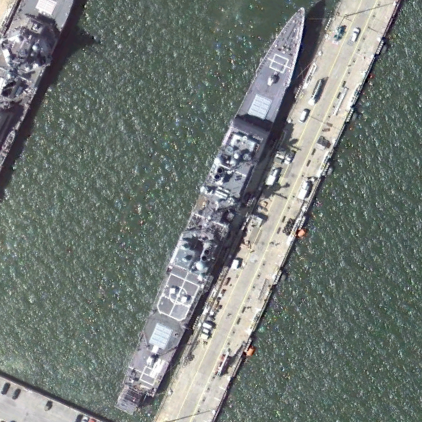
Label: cruiser